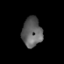
Tissue: prostate
Cell type: Fibroblasts
Senescence score: 0.7096
Nuclear area (px): 575
Mean DAPI intensity: 97.299